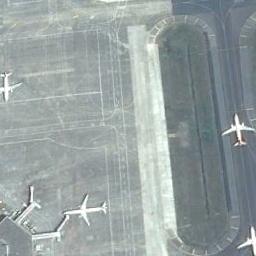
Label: airplane